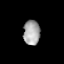
Tissue: lung
Cell type: Epithelial cells
Senescence score: 0.2009
Nuclear area (px): 402
Mean DAPI intensity: 165.955